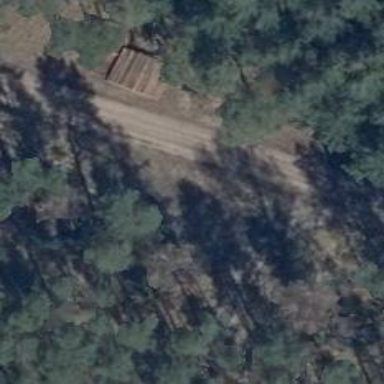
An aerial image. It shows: Track road with grade3 tracktype.